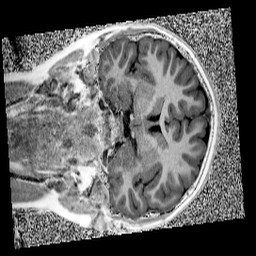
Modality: UNIT1
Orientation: coronal
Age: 9
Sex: male
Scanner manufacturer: siemens
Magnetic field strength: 3 T
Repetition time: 4 s
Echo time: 0.00299 s